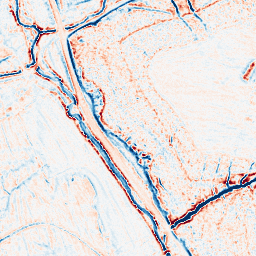
Category: edge_preserving
Decomposition family: bilateral
Decomposition parameters: d: 9
sigma_color: 100
sigma_space: 150
Upsampling method: cubic_catmull_rom
Upsampling parameters: scale: 2
Upsampling scale: 2